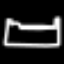
Label: bed